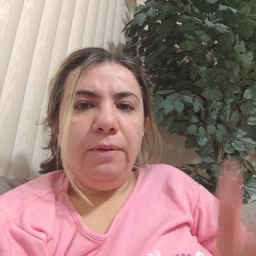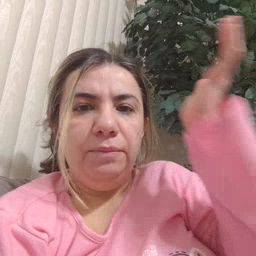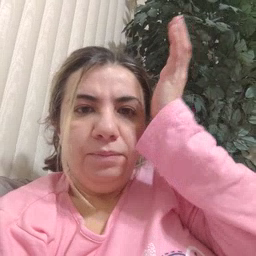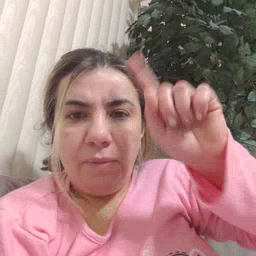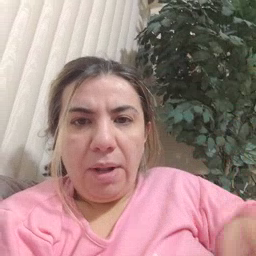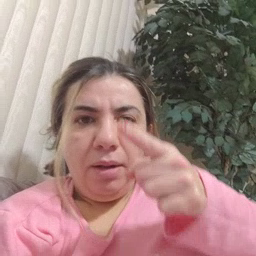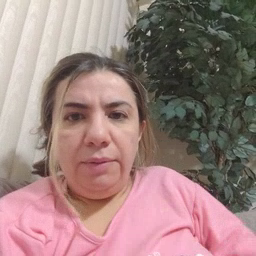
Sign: garbage